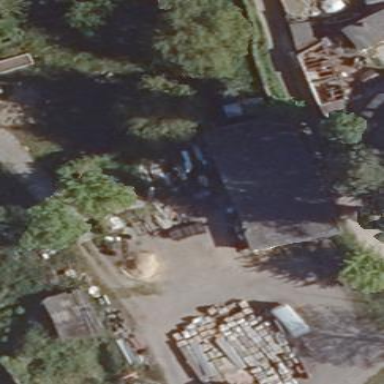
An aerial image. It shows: Part of building.